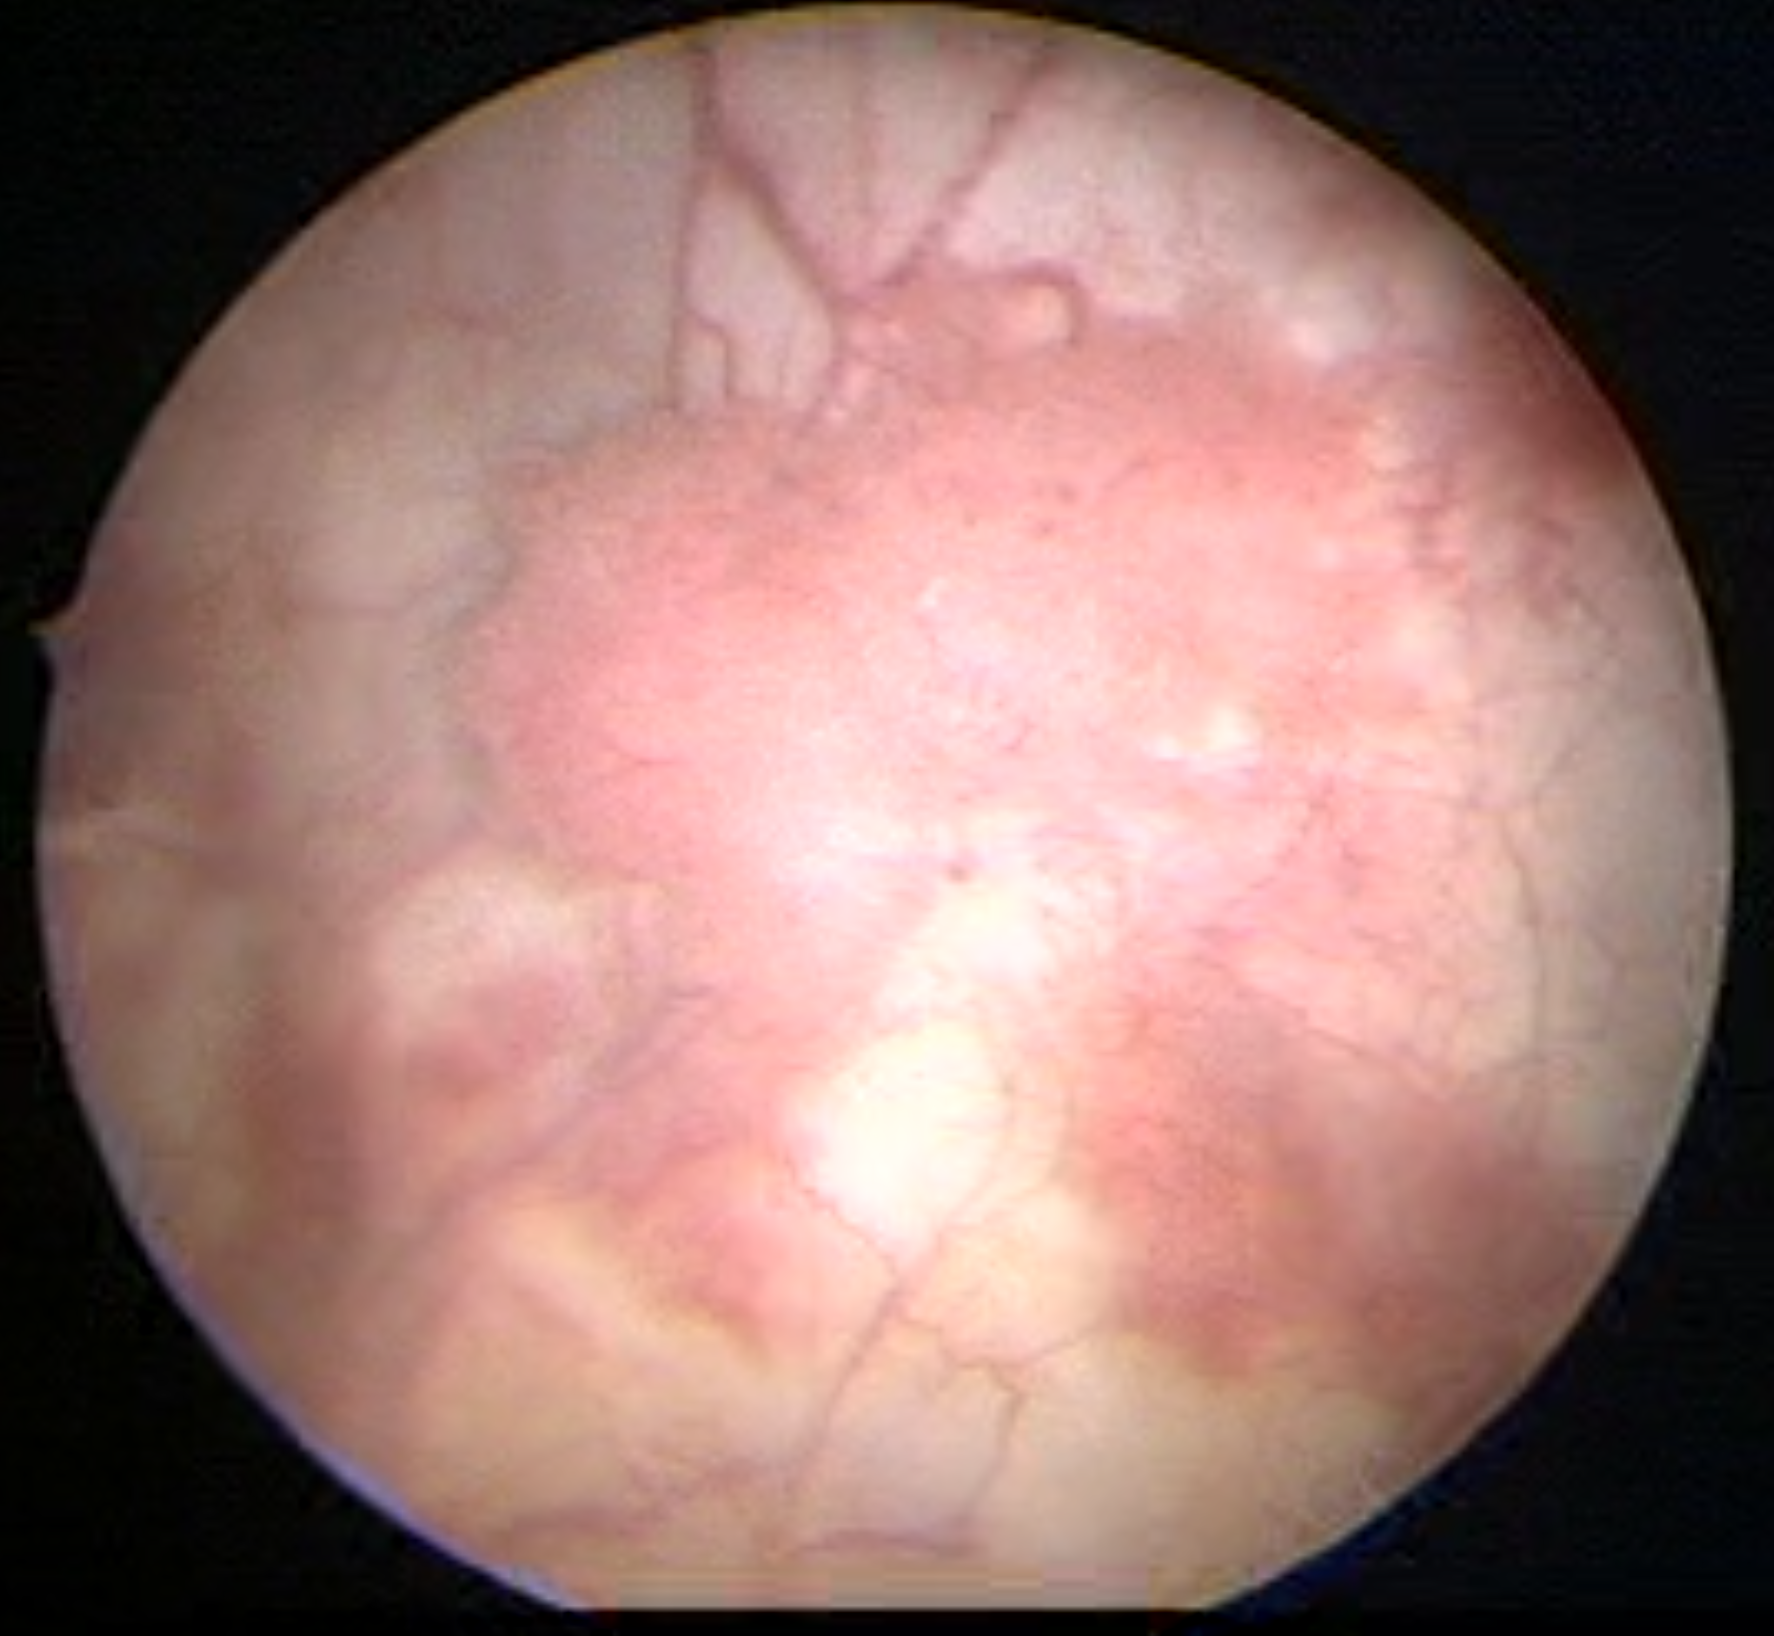
Modality: WLC
Class: Malignant
Subclass: HighGradePapillary
Lesion: L2
Stage: T1
Morphology: Papillary
Bladder cancer association: Yes